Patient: sex F, age 56
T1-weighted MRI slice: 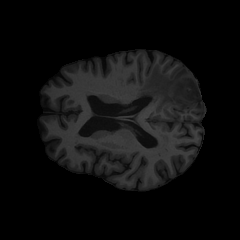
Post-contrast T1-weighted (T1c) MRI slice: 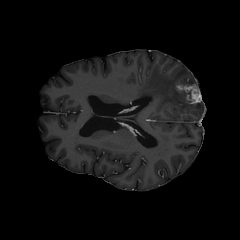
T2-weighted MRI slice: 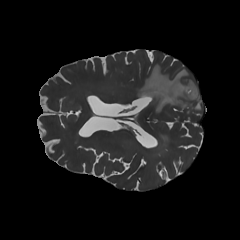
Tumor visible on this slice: yes
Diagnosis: Glioblastoma, IDH-wildtype
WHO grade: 4